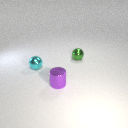
small green metal sphere behind small purple metal cylinder